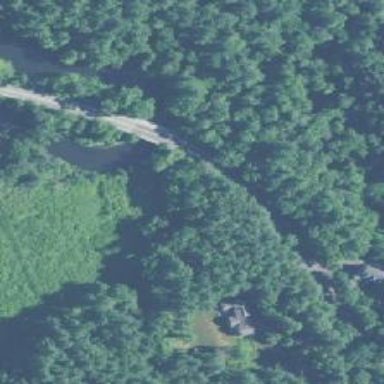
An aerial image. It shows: Residential road with bridge.